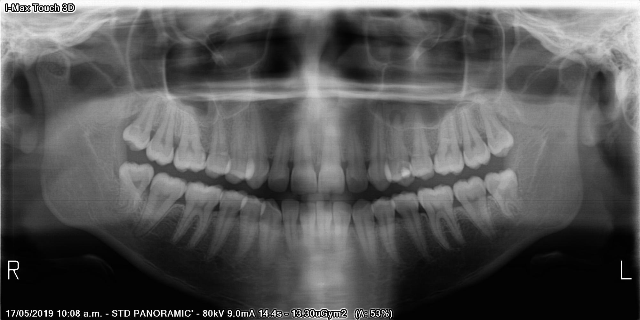
adult